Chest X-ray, PA view. Patient: 49 years old, sex F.
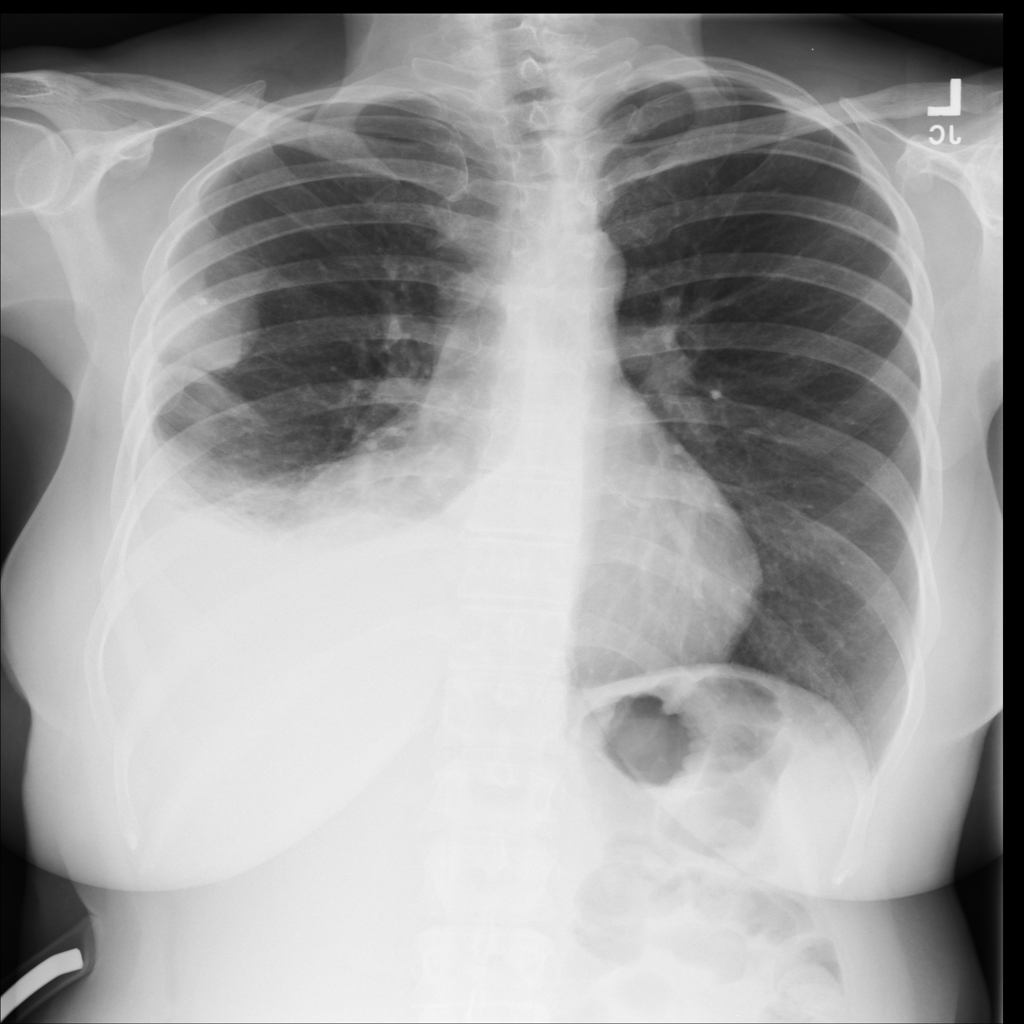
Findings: No Finding